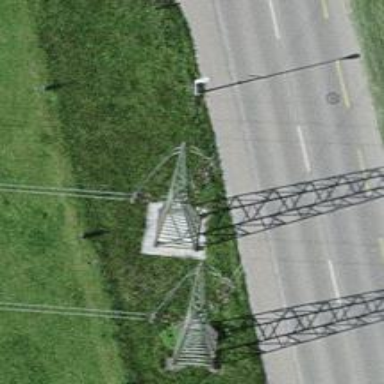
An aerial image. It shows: Power line in the image.